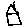
Label: house